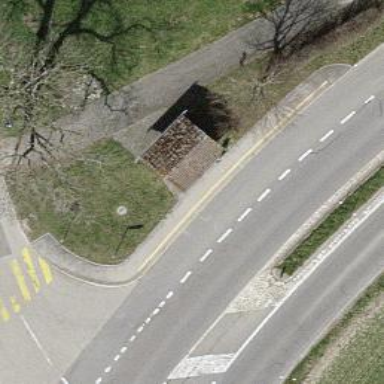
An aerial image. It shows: Bus stop with shelter for public transport.